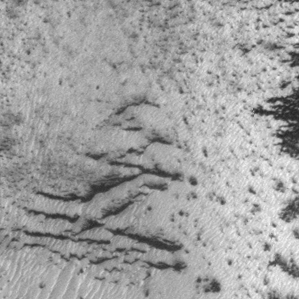
Label: frost